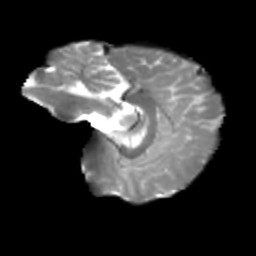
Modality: T2w
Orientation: sagittal
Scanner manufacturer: siemens
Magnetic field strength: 3 T
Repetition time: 4 s
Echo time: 0.0594 s